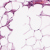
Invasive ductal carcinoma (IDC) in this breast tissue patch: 0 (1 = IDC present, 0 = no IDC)